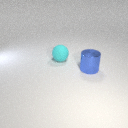
large blue metal cylinder in front of large cyan rubber sphere